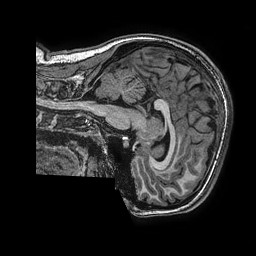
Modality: T1w
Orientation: sagittal
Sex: female
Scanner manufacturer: ge
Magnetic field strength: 3 T
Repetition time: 0.0077 s
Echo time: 0.003436 s